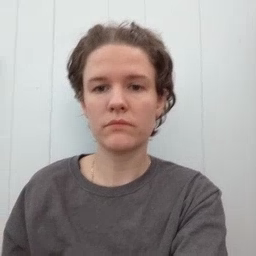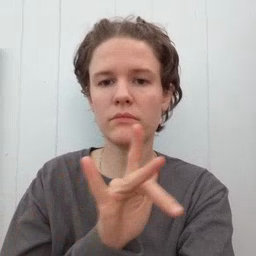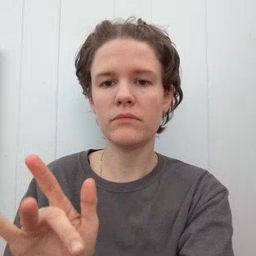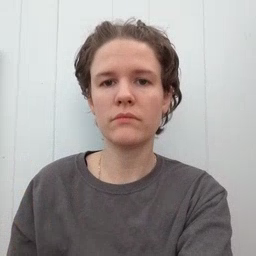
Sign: empty